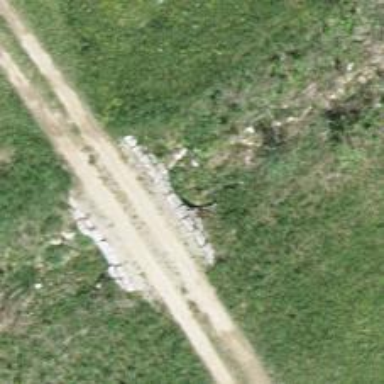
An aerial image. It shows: Culvert tunnel.